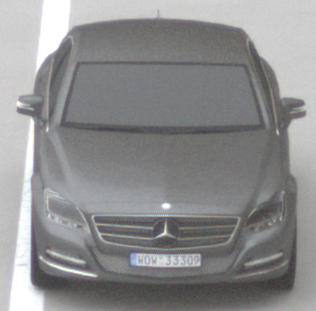
Make: Mercedes-Benz
Model: CLS Coupé 350
Detailed model: CLS-Class (218) Coupé
Model produced from: 2011/01
Model produced until: 2014/07
Doors: 4
Color: gray
Road condition: dry road
Daytime: morning or afternoon
Contrast: low contrast